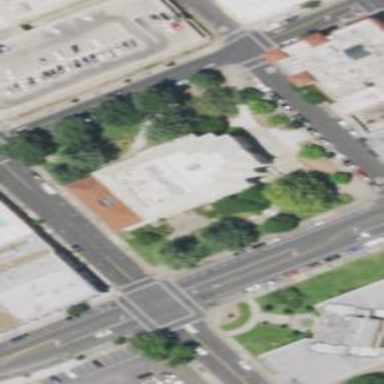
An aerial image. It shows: Courthouse building.